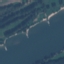
Land use / land cover class: River